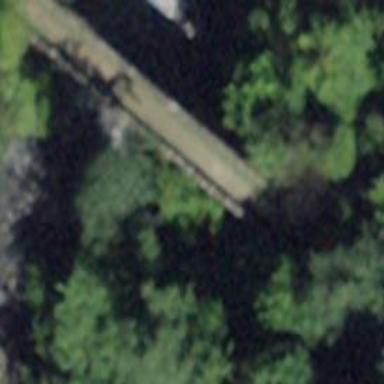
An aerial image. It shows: Path with unpaved surface going over bridge.